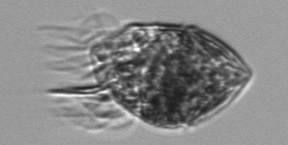
Label: Strombidium_morphotype1